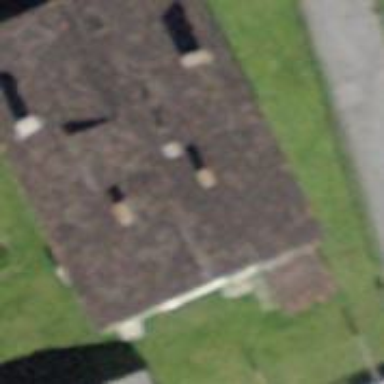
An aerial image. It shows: Building with tiled roof.